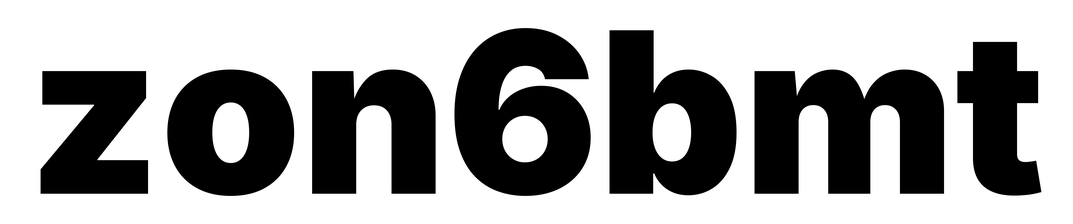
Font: Inter_Black